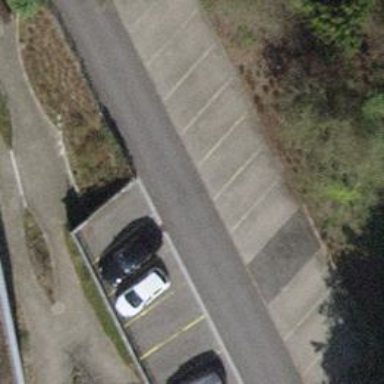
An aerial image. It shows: Parking area with surface.